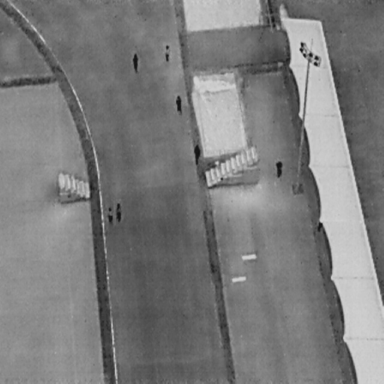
There are six People in the infrared image.